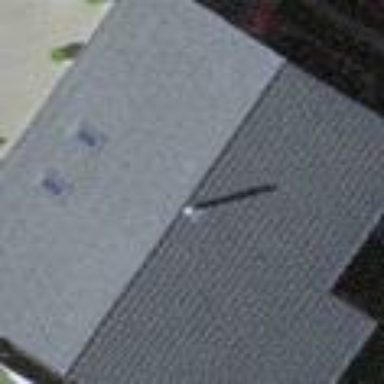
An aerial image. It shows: Simple house.